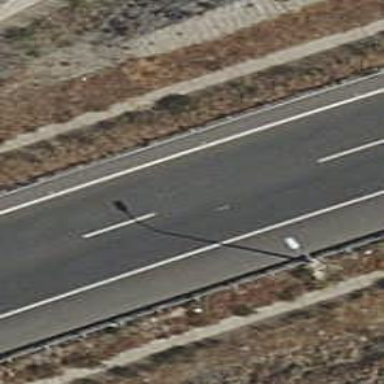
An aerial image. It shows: Motorway link.